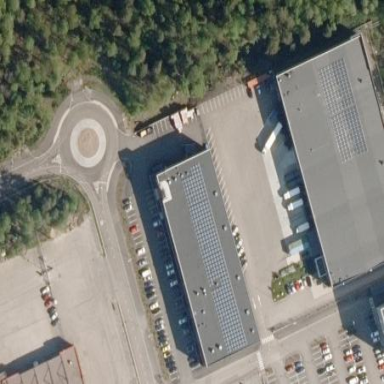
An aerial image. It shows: Commercial building.